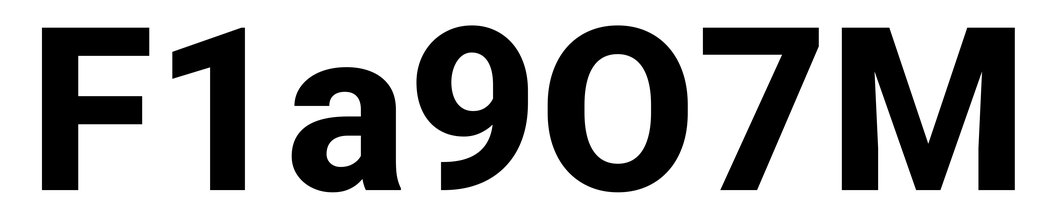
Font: Roboto_ExtraBold